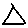
Label: triangle